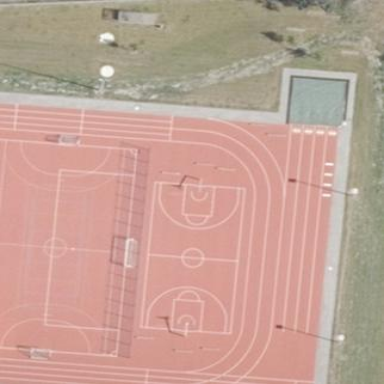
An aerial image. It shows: Tartan basketball court situated on pitch designated for leisure land.